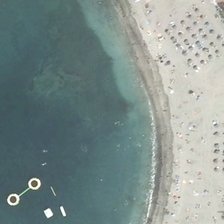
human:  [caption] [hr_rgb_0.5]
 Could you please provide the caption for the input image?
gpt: sea water in the wind set off layers of white spray .

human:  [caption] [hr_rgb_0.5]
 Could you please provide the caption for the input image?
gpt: water is dark blue light blue .

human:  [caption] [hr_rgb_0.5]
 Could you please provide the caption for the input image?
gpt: a lot of people on the beach .

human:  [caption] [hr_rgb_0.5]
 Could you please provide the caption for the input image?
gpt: a pedestrian are on the shore of the sea .

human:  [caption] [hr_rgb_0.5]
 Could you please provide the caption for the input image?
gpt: sea water in the wind set off layers of white spray .